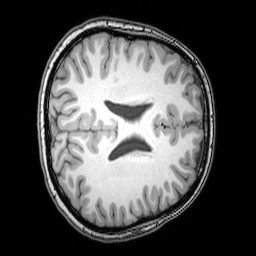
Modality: T1w
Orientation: axial
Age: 22
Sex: female
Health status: healthy
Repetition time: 0.081 s
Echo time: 0.037 s